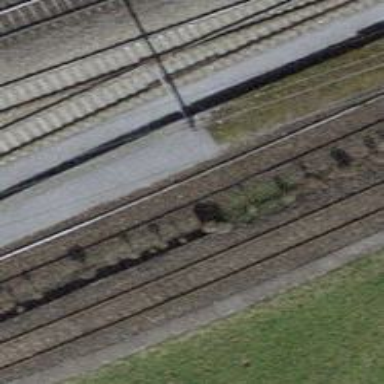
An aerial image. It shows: Single-track spur railway line.